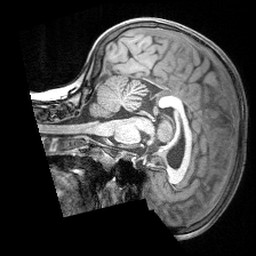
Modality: T1w
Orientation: sagittal
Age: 9
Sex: female
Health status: ill
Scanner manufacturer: siemens
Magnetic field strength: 3 T
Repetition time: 1.6 s
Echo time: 0.00179 s